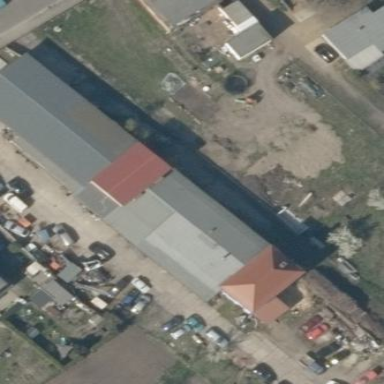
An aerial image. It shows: Shed building.